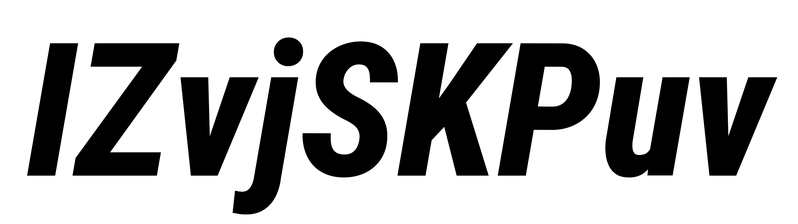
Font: Roboto-Italic_Condensed_ExtraBold_Italic